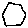
Label: hexagon